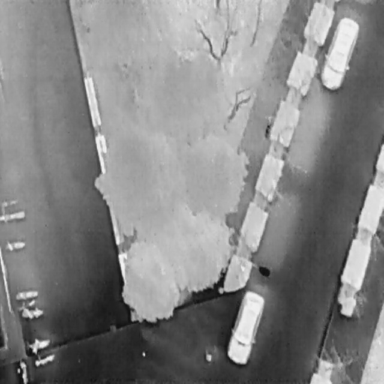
There are eight Bicycles in the infrared image.